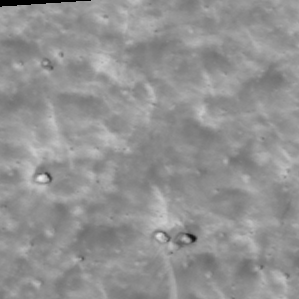
Label: non_frost